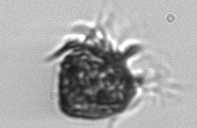
Label: Ciliophora